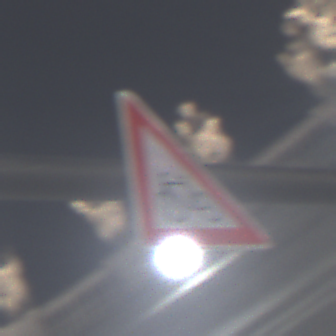
Verkehrszeichen: RadverkehrRechts
Umgebung: Outdoor, Urban
Tageszeit: Night
Wetter: PartlyCloudy
Licht: Artificial
Jahreszeit: NotSpecified
Kontrast: HighContrast